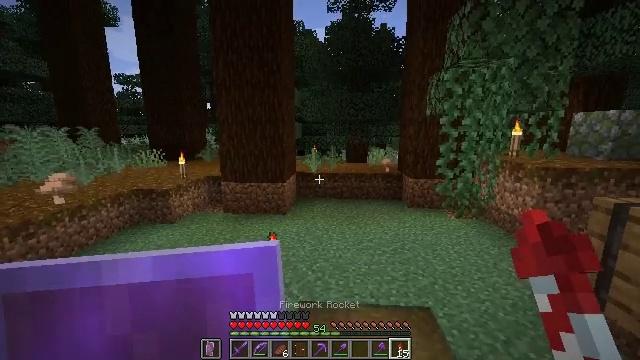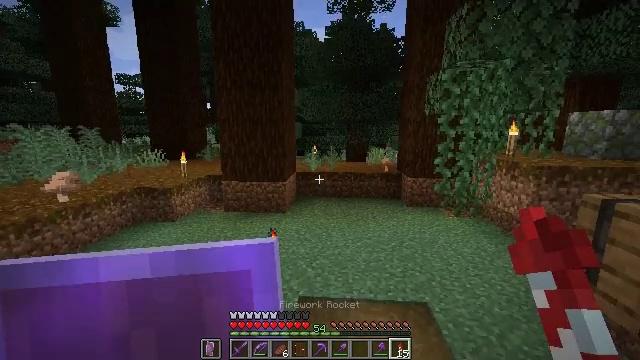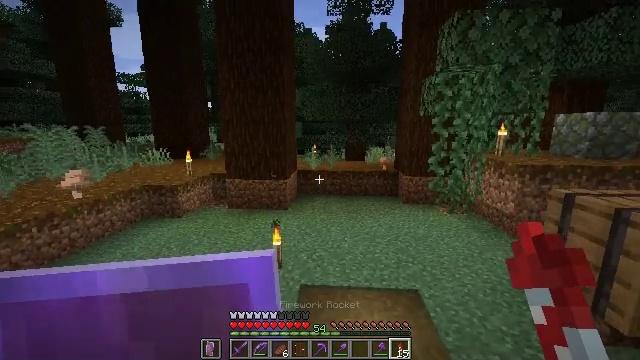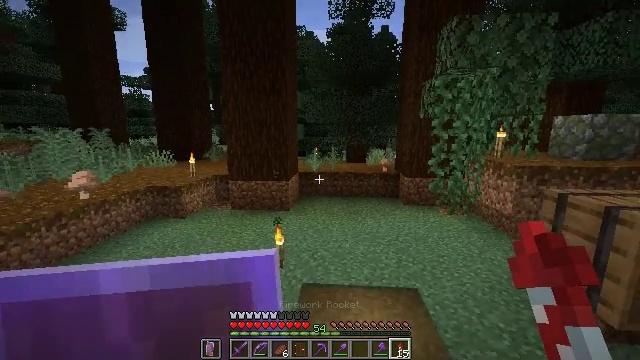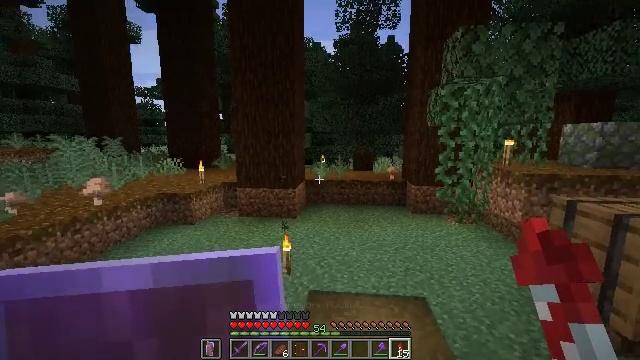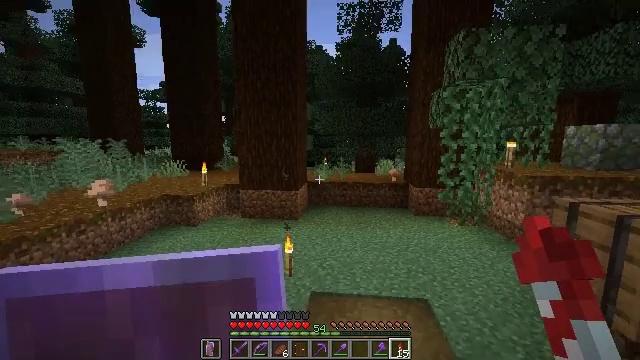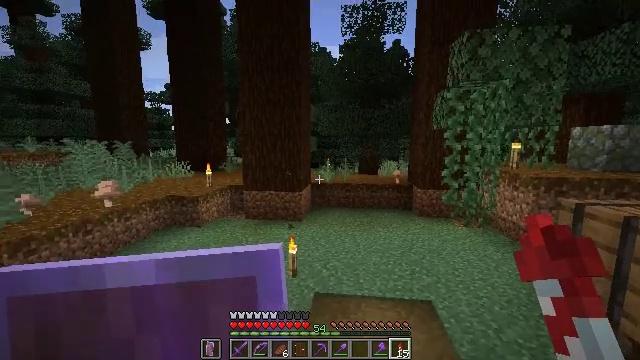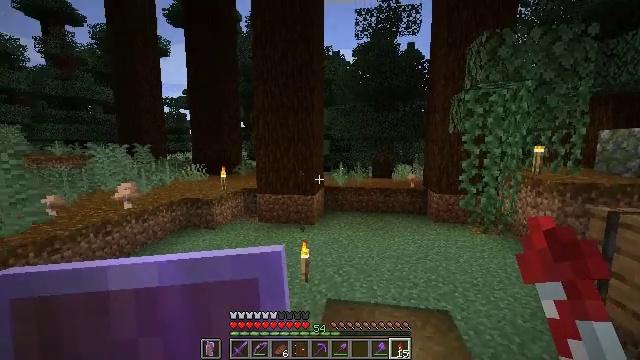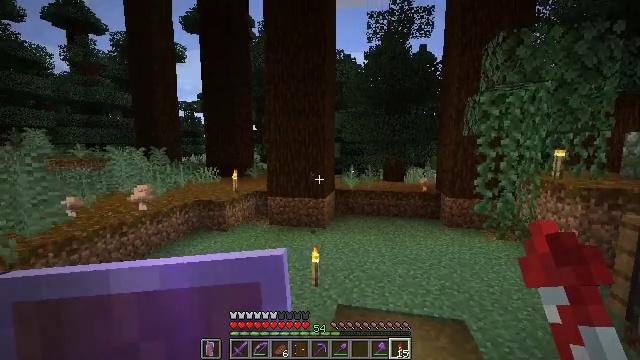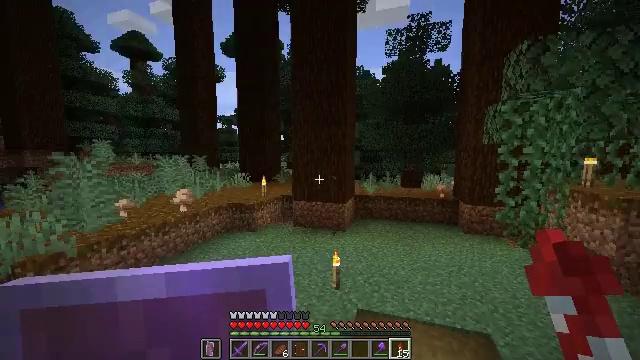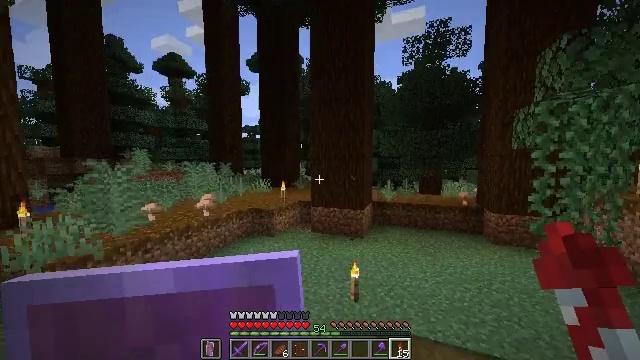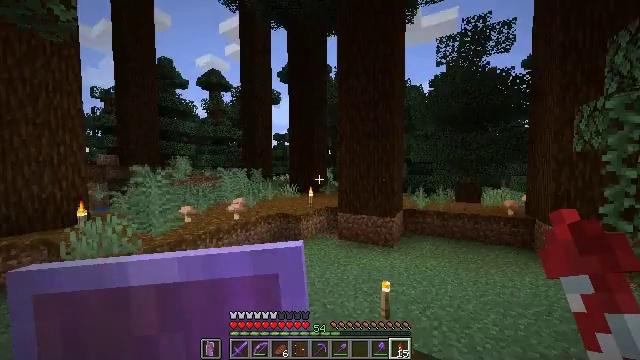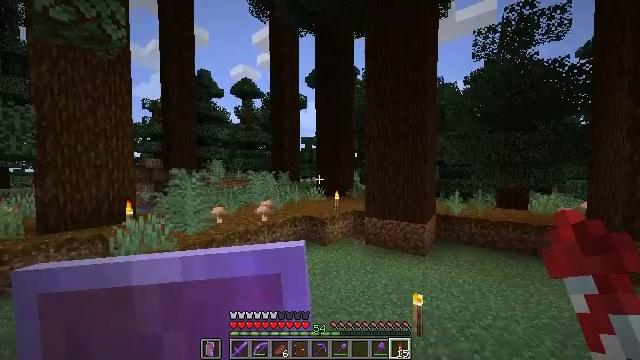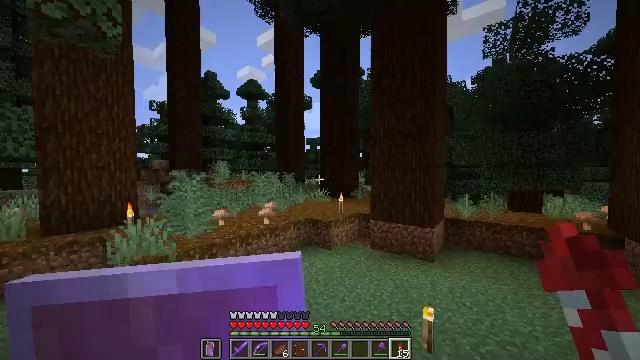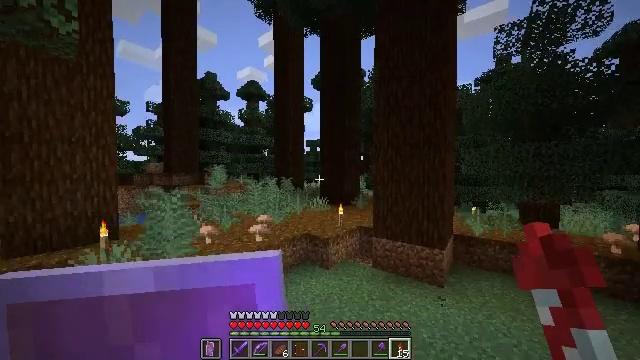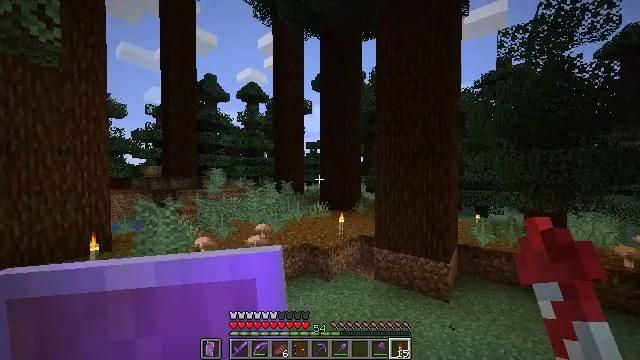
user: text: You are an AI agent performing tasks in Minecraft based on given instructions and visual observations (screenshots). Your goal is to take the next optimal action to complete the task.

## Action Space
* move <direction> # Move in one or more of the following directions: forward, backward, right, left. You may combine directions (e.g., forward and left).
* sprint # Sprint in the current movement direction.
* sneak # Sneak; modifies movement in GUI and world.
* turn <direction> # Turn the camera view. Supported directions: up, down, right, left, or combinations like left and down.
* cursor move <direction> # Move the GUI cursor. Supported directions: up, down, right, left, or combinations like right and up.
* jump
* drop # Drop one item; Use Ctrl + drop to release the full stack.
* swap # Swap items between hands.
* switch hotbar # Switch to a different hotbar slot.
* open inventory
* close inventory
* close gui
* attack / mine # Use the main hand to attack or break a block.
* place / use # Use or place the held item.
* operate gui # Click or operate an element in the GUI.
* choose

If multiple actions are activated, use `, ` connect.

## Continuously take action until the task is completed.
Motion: motion action
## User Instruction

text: craft item air
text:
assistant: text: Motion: move back
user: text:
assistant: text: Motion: move back
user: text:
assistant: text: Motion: no_op
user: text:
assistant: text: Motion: turn left and up
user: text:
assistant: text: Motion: no_op
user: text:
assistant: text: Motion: sprint
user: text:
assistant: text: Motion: move forward, sprint, turn left
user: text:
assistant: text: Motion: move forward, sprint, turn left
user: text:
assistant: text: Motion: move forward, sprint, turn left and up
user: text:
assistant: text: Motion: move forward, sprint, turn left and up
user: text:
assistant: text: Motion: move forward, sprint, turn left and up
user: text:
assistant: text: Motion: move forward, sprint, turn left
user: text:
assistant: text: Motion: move forward, sprint, turn left
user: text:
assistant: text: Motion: move forward, sprint, jump
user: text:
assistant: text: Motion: move forward, sprint, jump
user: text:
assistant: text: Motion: move forward, sprint, jump
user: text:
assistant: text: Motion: move forward, sprint, jump
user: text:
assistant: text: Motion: move forward, sprint, turn left and up, jump
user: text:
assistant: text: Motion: move forward, sprint, turn left and up
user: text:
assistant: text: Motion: move forward, sprint, turn left and up
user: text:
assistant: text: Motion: move forward, sprint, turn left and up
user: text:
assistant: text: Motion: move forward, sprint, turn left and up, jump
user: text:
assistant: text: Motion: move forward, sprint, turn left, jump
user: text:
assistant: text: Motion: move forward, sprint, use / place, jump
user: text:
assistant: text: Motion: move forward, sprint, use / place, jump
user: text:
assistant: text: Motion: move forward, sprint, use / place, jump
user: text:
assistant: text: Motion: move forward, sprint, jump
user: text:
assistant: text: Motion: move forward, sprint, turn up, jump
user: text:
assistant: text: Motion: move forward, sprint, turn right and up, jump
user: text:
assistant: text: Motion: move forward, sprint, turn right and up, jump